Field crop: maize
Growth stage: 2
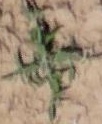
Species: atriplex